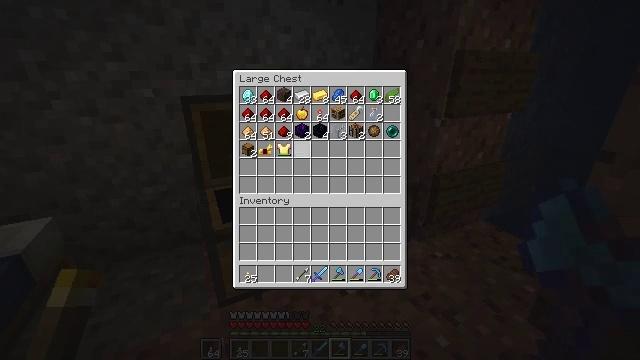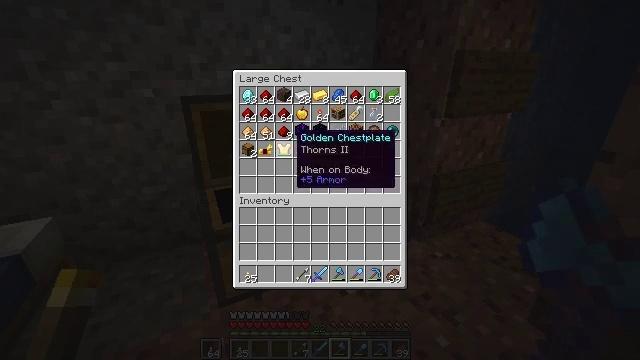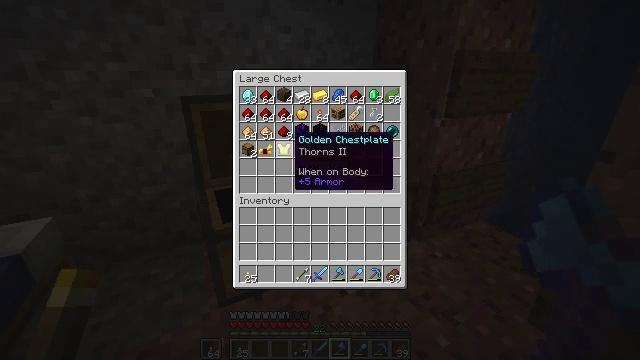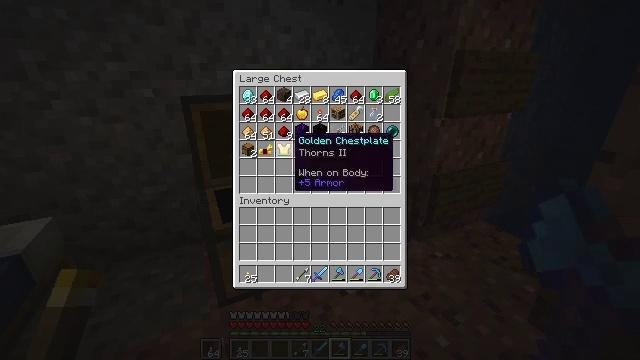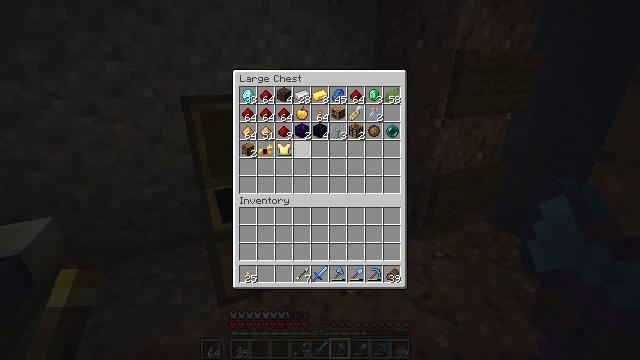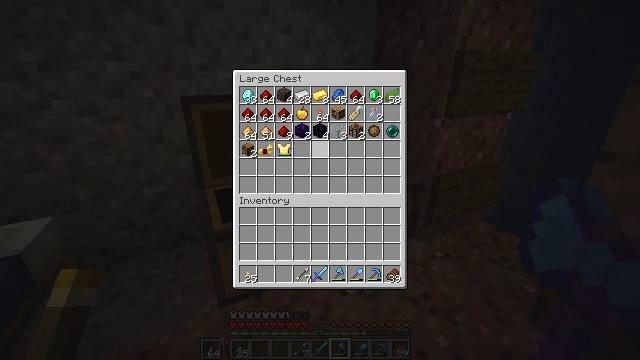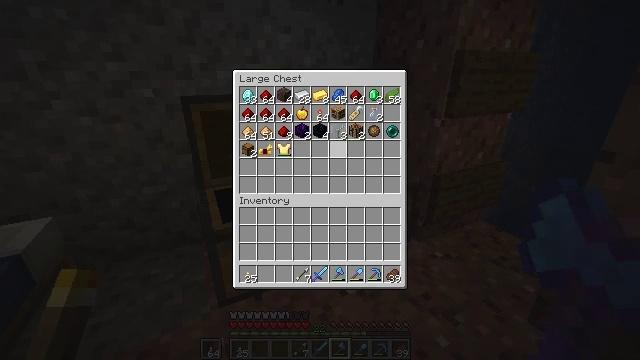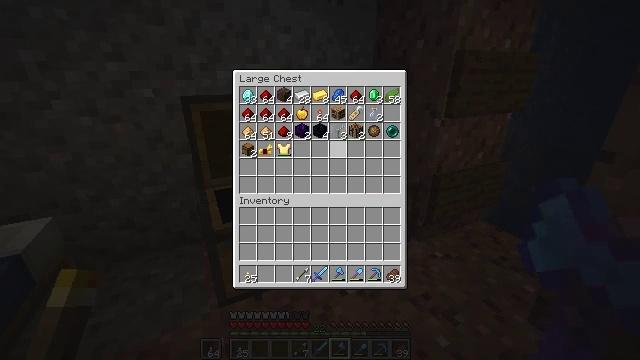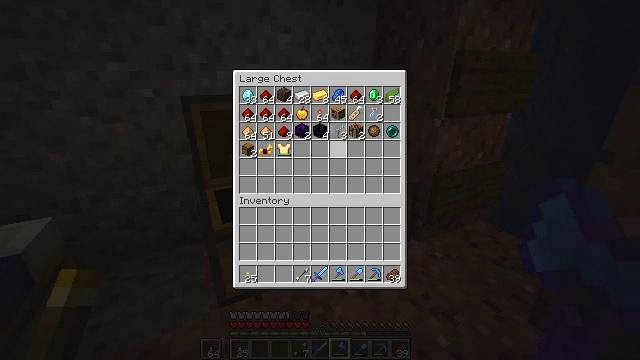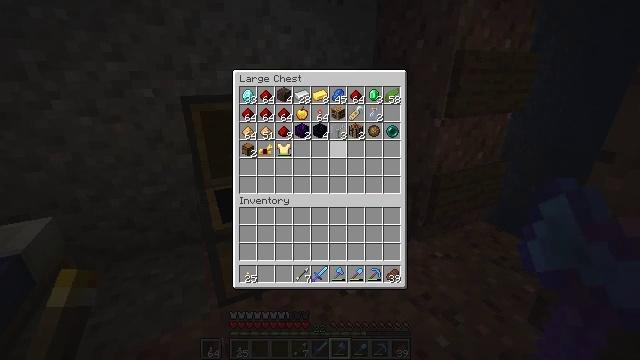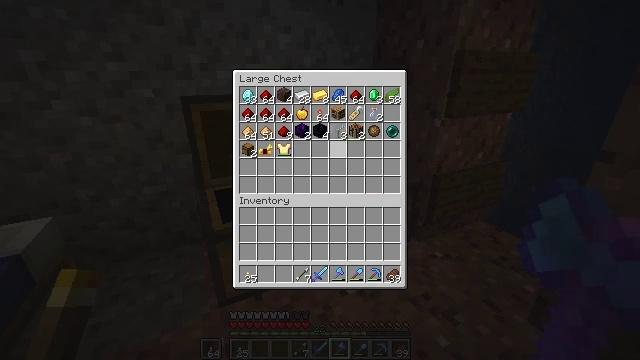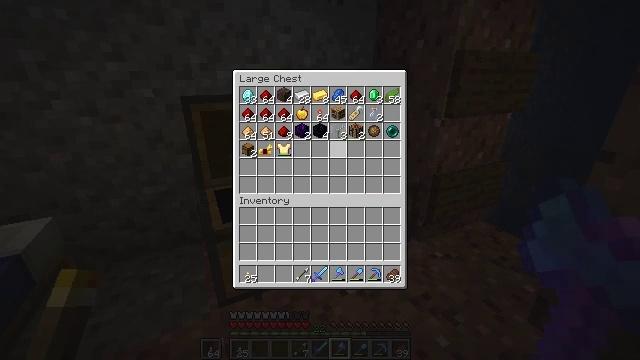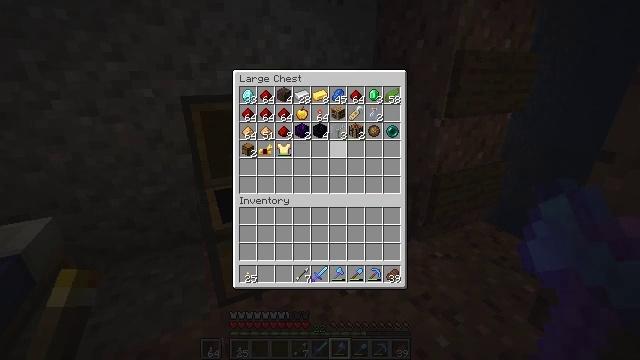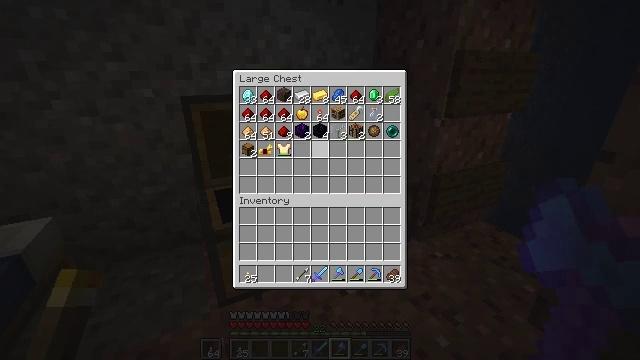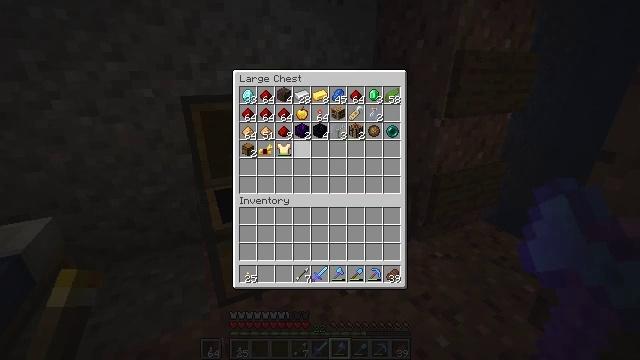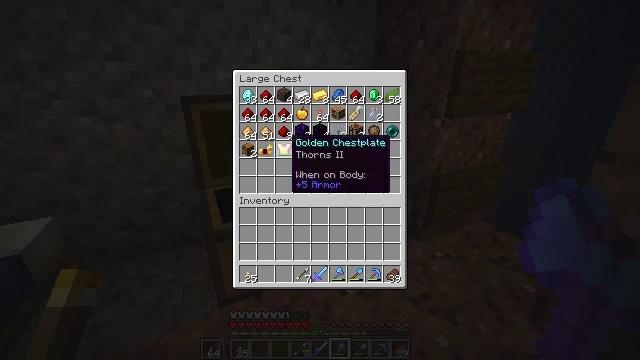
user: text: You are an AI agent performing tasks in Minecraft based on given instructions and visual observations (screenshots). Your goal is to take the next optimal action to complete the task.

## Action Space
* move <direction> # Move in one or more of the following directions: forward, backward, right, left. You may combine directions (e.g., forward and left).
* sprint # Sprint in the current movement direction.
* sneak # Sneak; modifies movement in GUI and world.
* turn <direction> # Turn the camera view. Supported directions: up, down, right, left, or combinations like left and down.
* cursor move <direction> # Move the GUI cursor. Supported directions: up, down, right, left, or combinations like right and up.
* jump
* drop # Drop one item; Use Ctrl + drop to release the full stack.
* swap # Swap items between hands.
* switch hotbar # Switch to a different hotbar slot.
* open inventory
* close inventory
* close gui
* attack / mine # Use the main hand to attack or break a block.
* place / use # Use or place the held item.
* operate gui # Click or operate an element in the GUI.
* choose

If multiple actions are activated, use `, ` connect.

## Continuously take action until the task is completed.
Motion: motion action
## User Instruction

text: Break the chipped anvil to move it.
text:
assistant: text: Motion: no_op
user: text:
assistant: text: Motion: no_op
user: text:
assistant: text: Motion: no_op
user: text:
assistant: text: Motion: cursor move right
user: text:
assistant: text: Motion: cursor move right
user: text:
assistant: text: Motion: cursor move right
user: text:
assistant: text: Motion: no_op
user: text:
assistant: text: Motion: no_op
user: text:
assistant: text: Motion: no_op
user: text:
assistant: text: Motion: no_op
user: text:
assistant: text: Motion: no_op
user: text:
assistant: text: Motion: no_op
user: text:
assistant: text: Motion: cursor move left
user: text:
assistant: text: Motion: cursor move left
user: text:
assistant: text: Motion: cursor move left
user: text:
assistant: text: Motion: cursor move left
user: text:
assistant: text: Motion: cursor move left
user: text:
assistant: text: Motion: cursor move left
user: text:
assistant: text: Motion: no_op
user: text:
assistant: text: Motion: no_op
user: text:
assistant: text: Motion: no_op
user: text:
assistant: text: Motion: no_op
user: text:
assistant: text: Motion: no_op
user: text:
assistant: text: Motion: no_op
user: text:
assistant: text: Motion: no_op
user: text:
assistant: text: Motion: no_op
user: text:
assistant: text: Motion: no_op
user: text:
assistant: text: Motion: no_op
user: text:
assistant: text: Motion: no_op
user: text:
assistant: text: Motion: cursor move right